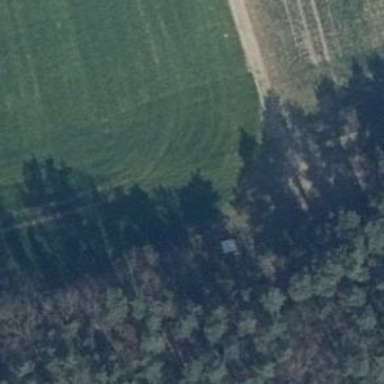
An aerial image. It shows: Hunting stand.